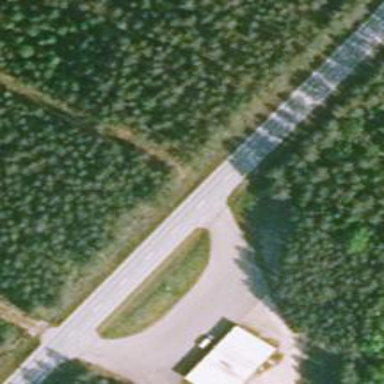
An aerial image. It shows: Paved primary highway with asphalt surface.